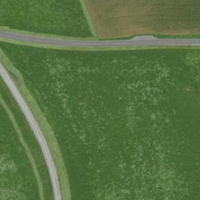
EUNIS habitat code: 55
Species observed at this site:
Fagopyrum esculentum